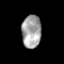
Tissue: skin
Cell type: Epithelial cells
Senescence score: 0.2639
Nuclear area (px): 619
Mean DAPI intensity: 164.908